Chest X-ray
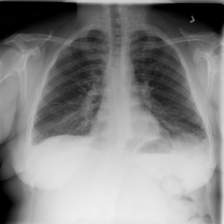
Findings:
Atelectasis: negative
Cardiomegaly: negative
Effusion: negative
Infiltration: positive
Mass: negative
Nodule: negative
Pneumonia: negative
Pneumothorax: negative
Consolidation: positive
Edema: negative
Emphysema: negative
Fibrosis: negative
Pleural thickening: negative
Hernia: negative